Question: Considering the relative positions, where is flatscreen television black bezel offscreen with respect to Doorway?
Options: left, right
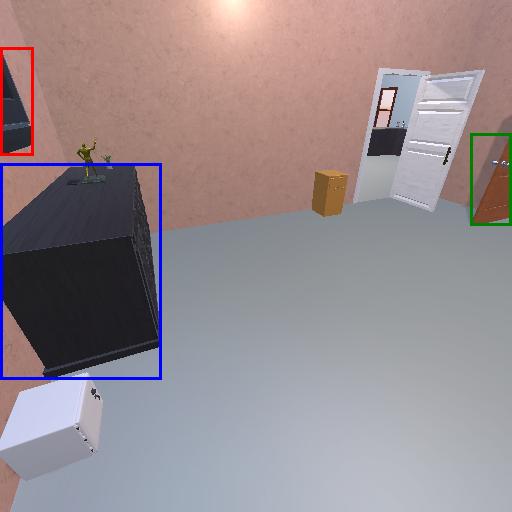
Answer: left